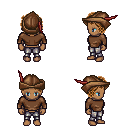
a pixel art fantasy rpg character, female body template, human, dark skin, brown long-sleeve shirt, metal pants, brown curly afro hairstyle, leather cap, four views (front, back, left, right), 2x2 character sprite sheet, small pixel art, hard edges, no anti-aliasing